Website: apple
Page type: customer-info-address
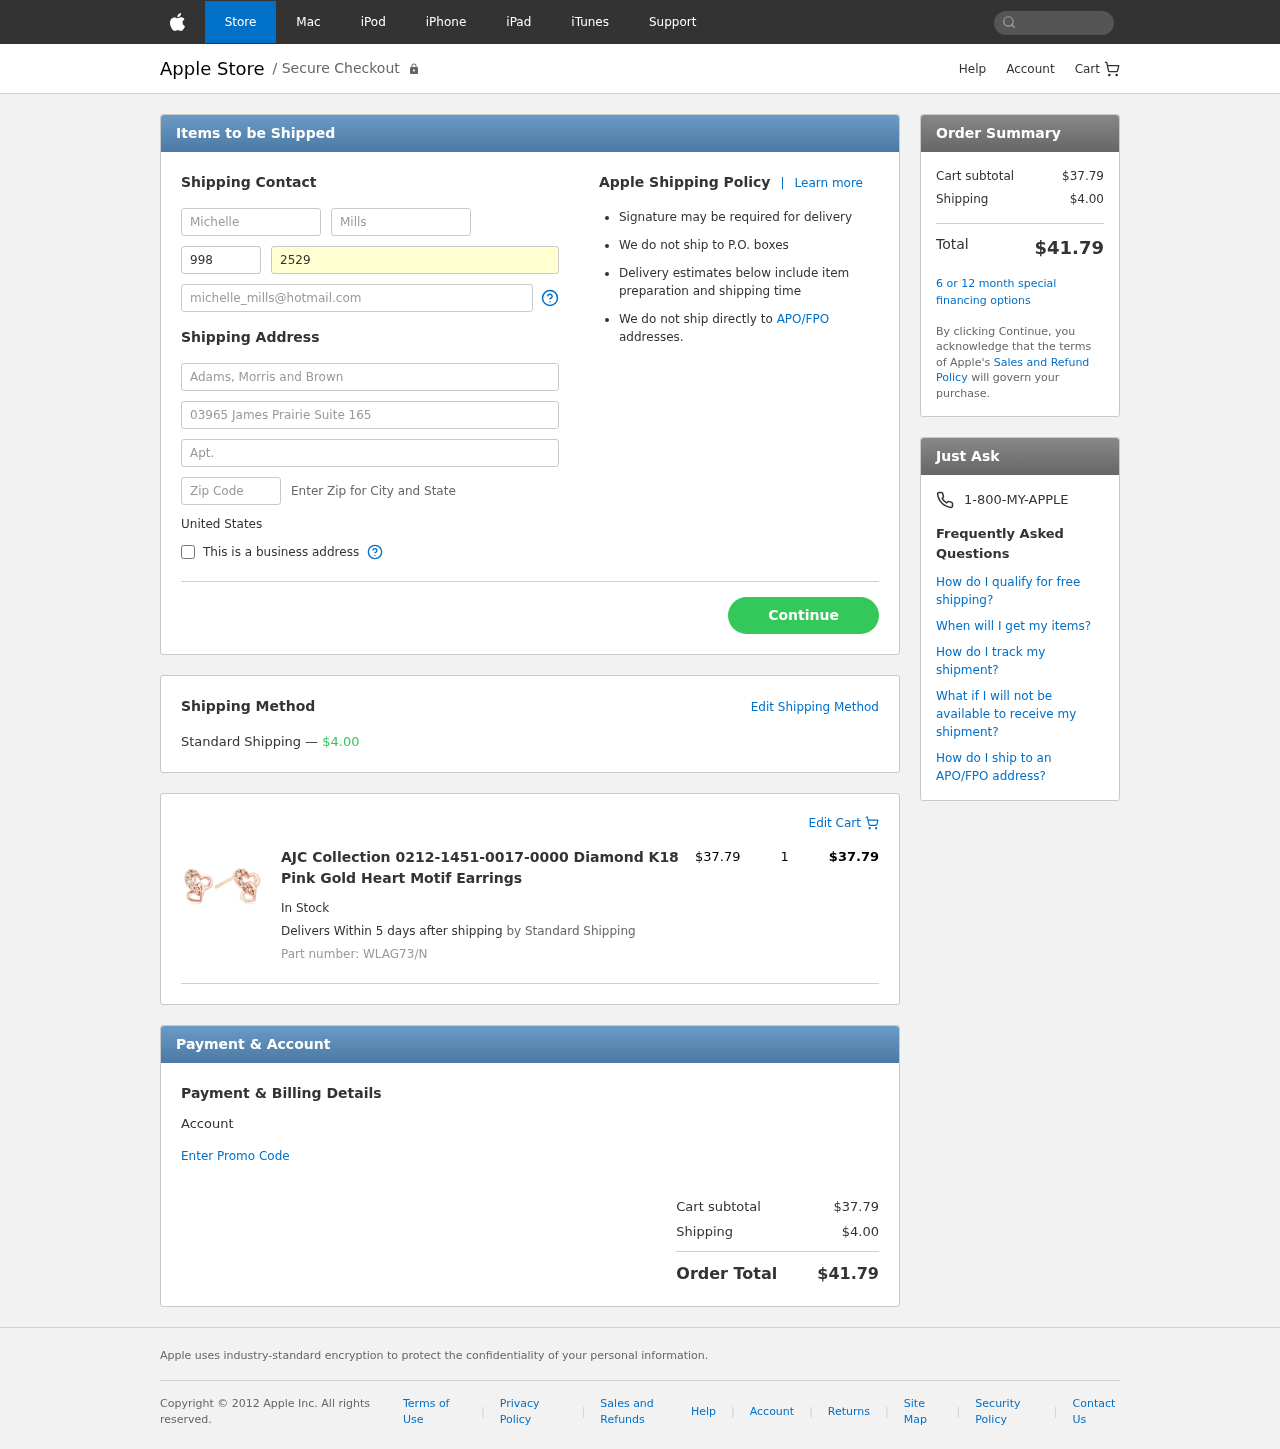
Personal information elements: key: PII_COUNTRY
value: United States
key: PII_FIRSTNAME
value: Michelle
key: PII_LASTNAME
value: Mills
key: PII_PHONE_AREA
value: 998
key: PII_PHONE_LINE
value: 2529
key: PII_EMAIL
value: michelle_mills@hotmail.com
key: PII_COMPANY
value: Adams, Morris and Brown
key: PII_STREET
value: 03965 James Prairie Suite 165
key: PII_STREET2
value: Apt. 484
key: PII_POSTCODE
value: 30684
Product elements: key: PRODUCT1_NAME
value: AJC Collection 0212-1451-0017-0000 Diamond K18 Pink Gold Heart Motif Earrings
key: PRODUCT1_PRICE
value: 37.79
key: PRODUCT1_QUANTITY
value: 1
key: PRODUCT1_SKU
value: WLAG73/N
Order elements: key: ORDER_SHIPPING_COST
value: $4.00
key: ORDER_ITEM_TOTAL
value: $37.79
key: ORDER_SUBTOTAL
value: $37.79
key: ORDER_TOTAL
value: $41.79